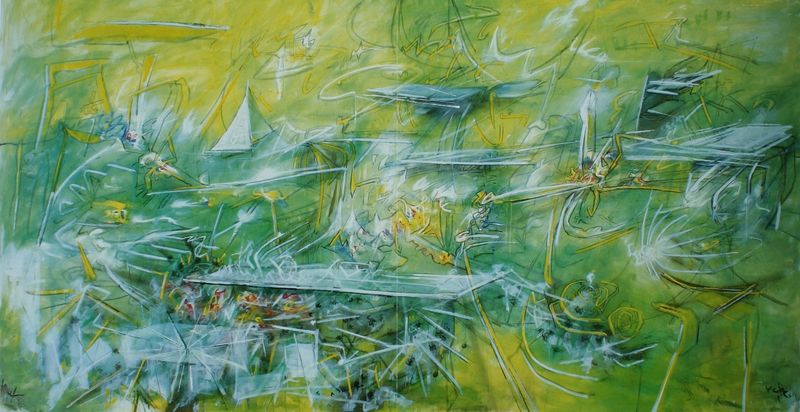
Titel: Réservoir du temps, Zeitspeicher
Künstler: Roberto Matta
Standort: Genf
Institution: Privatsammlung
Schlagwörter: gemälde, wasser, gelb, grün, menschen, ausschnitt, bewegung, braun, bunt, grau, hell, licht, pastell, schwarz, stuhl, tisch, weiss, rot, malerei, gesicht, bild, signatur, öl, ebene, figur, kontrast, schwung, bogen, abstrakt, farben, flächen, modern, farbe, formen, lila, linien, figuren, krieg, luft, zeitgenössisch, striche, abstrahiert, bögen, rechteck, explosion, linie, form, strich, entwurf, flirren, atmosphäre, zentrum, grund, pyramide, grell, bakterien, kratzer, anthropomorph, gouache, radial, durchscheinend, schwingung, gekritzel, geschwader, greislig, lichterscheinungen, mondern, radien, schwirren, viren